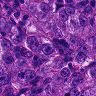
Metastatic tissue present: yes